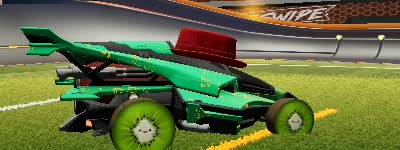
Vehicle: aftershock